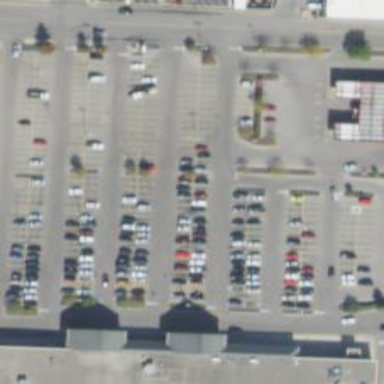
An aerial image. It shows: Trolley bay.